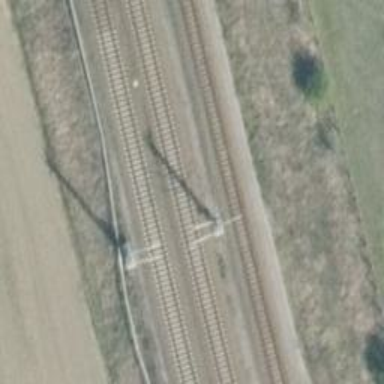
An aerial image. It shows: Railway milestone with catenary mast.